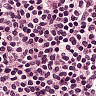
Metastatic tissue present: no